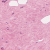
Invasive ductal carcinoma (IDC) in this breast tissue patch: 0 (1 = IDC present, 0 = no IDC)